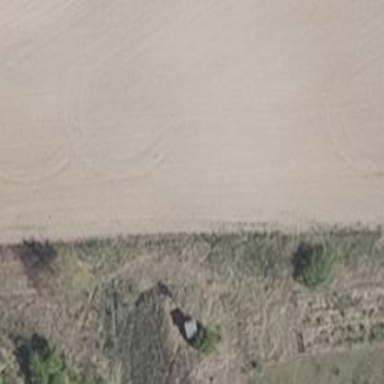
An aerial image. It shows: Abandoned historic railway on embankment.